Field crop: tomato
Growth stage: 1
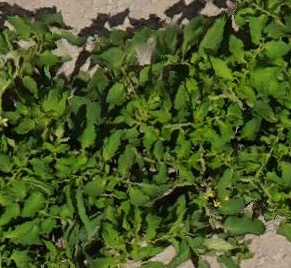
Species: tomato